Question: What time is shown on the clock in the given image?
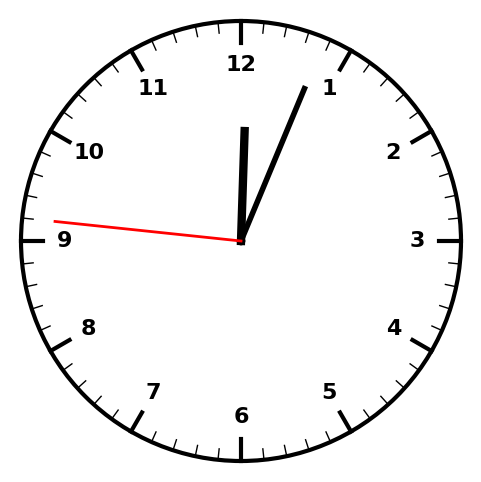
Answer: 12:03:46